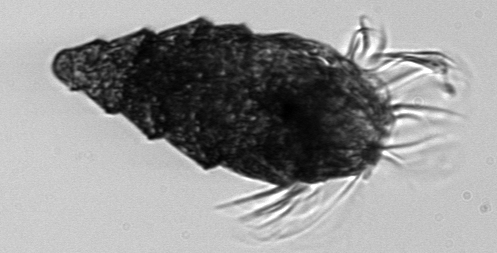
Label: Laboea_strobila